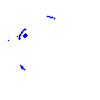
Particle: proton